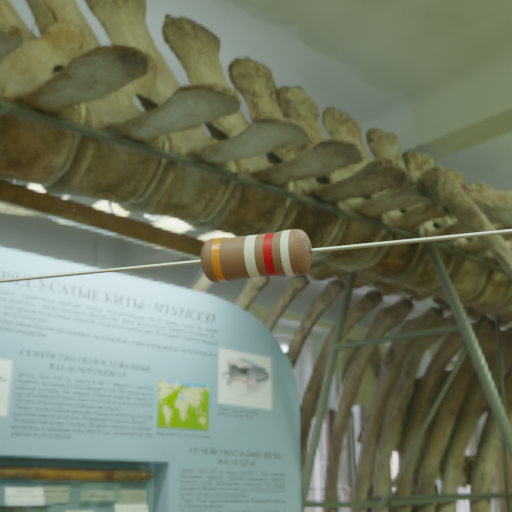
Resistor colour bands (in order): orange, white, red, white